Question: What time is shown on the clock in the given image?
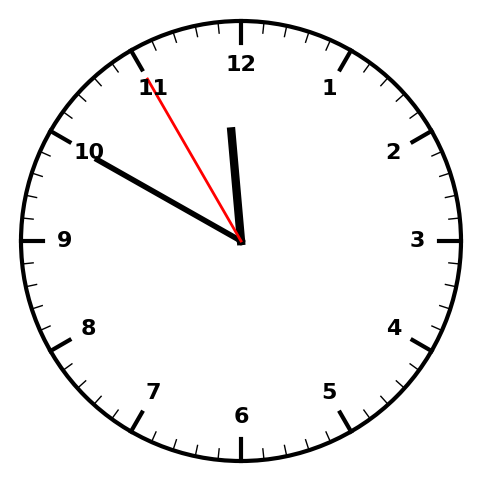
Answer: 11:49:55